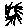
Label: sun